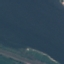
Land use / land cover: SeaLake